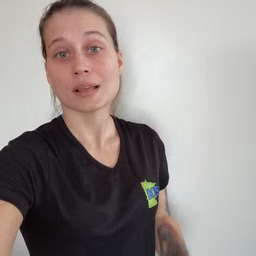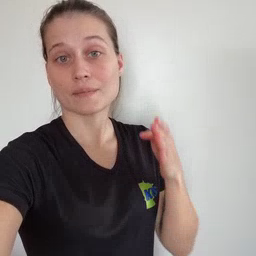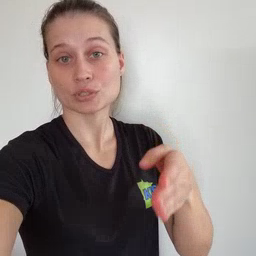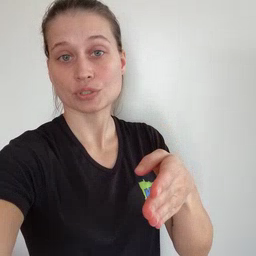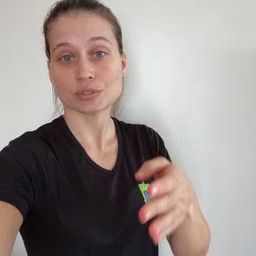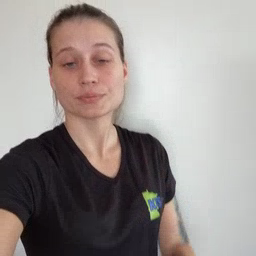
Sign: after